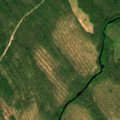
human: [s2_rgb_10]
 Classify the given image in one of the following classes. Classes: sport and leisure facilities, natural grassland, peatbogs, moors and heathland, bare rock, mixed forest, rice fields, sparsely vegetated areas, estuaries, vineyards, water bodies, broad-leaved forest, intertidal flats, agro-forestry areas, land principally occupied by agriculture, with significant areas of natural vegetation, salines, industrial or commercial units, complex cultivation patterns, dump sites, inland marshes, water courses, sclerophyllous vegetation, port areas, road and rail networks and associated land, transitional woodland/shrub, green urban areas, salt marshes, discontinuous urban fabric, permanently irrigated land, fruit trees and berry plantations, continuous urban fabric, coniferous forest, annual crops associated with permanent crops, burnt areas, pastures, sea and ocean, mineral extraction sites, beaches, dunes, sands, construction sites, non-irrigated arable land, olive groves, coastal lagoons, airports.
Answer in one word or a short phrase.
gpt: coniferous forest, transitional woodland/shrub